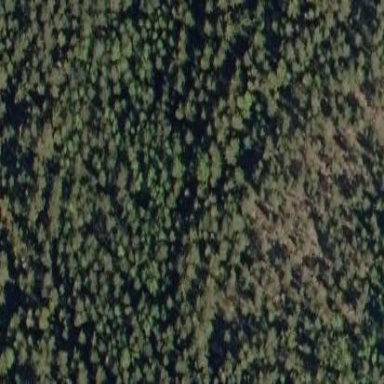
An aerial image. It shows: Swamp in wetland area.